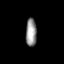
Tissue: prostate
Cell type: T cells
Senescence score: 0.332
Nuclear area (px): 295
Mean DAPI intensity: 150.925